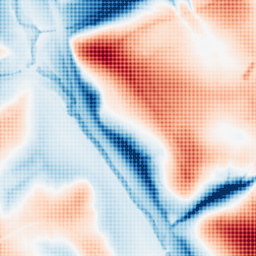
Category: edge_preserving
Decomposition family: guided
Decomposition parameters: radius: 32
eps: 0.1
Upsampling method: sinc_hamming
Upsampling parameters: scale: 4
kernel_size: 4
Upsampling scale: 4